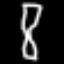
Label: hourglass